Question: I want to change my ios simulator language to swedish, but i can't find this in settings. What can i do now to get swedish language.

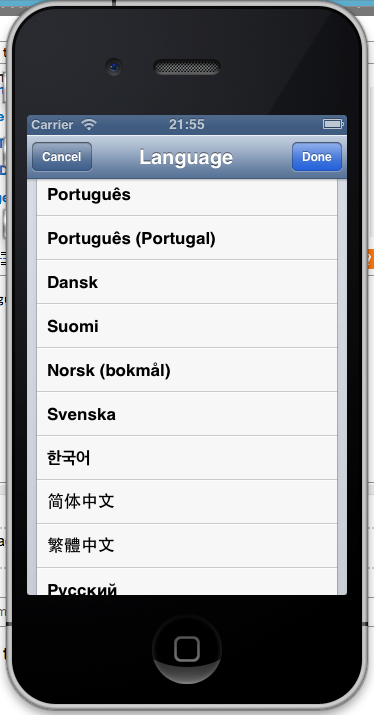
Answer: If you are trying to test an application's localisations then there are easier ways than by changing the language on the device.
You can run the apps with a flag to indicate the country:
i.e for Swedish you can use the flag '-AppleLanguages (sv)'
Of course, on the simulator or the device, you can't run an app with a flag normally, except for when you are building and running it through Xcode, where you can set the launch arguments for each scheme.
I wrote about this in greater detail, with screenshots, and an example project: <URL>
This works for the simulator and the device, and you don't have to change any of the device settings.